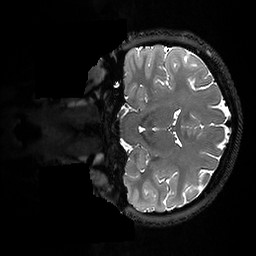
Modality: T2w
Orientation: coronal
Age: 21
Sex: female
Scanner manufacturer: ge
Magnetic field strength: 3 T
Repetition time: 3.202 s
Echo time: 0.06676 s